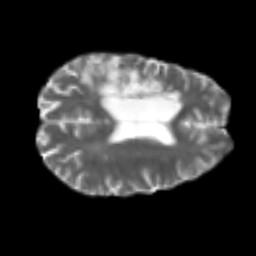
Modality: T2w
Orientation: axial
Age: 41
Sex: male
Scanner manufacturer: siemens
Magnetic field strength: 3 T
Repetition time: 4.987 s
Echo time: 0.0792 s